Question: I just installed the childBrowser plugin on Cordova(PhoneGap) for iOS and it works fine, however the images used for the navigation of the plugin are appearing either to large or low res (on both iPhone 3gs, 4, and iPad 2).
Was wondering if anyone knew of a way to correct this?
Thanks!

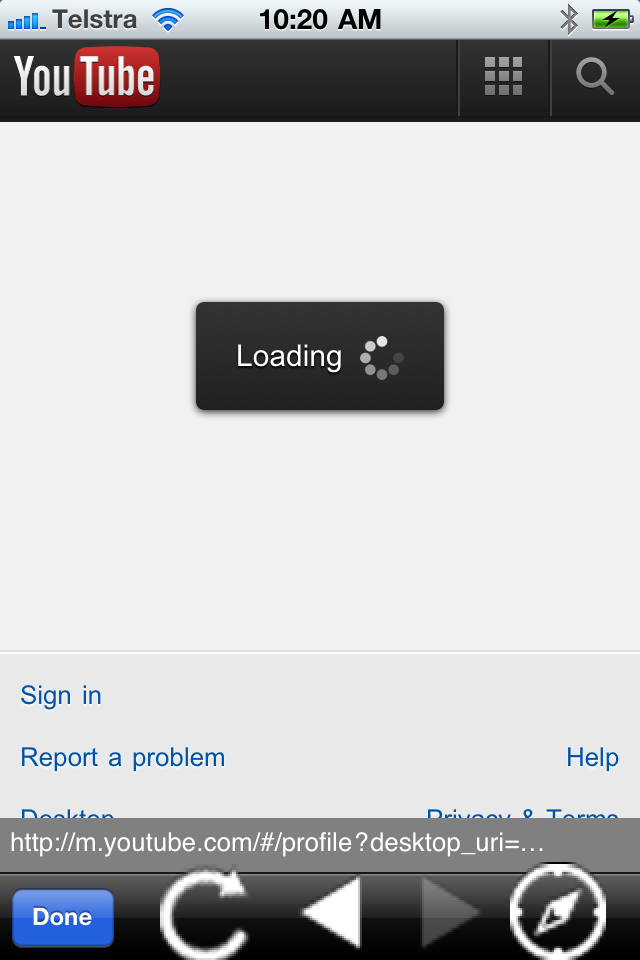
Answer: Randy McMillan has updated the plugin to address this issue: <URL>